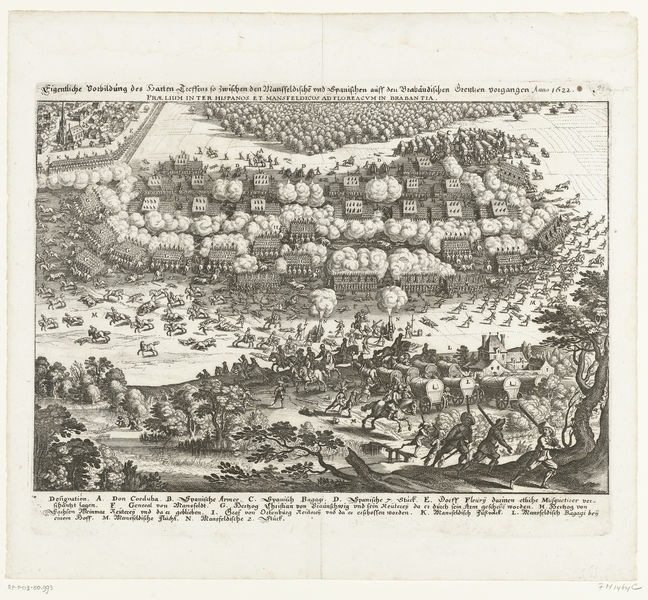
Titel: Slag bij Fleurus
Standort: Amsterdam
Institution: Rijksmuseum
Schlagwörter: homme, chien, cheval, ville, terre, guerre, abre